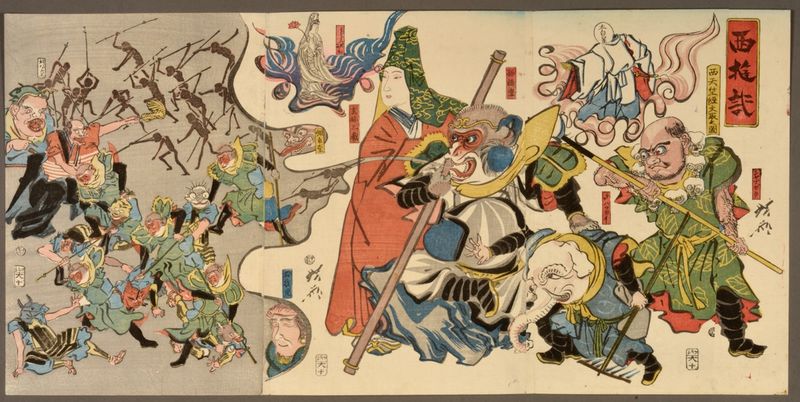
Titel: Die Reise nach Westen: Das Holen der Sutraschriften aus Indien
Künstler: Kawanabe Ky&#x14D;sai
Standort: Hamburg
Institution: Museum für Kunst und Gewerbe Hamburg
Schlagwörter: kampf, affe, holzschnitt, stab, schlacht, grimmig, wandmalerei, druckgraphik, druckgrafik, uniform, dynamik, chinesisch, reise, krieger, fabelwesen, mittelpunkt, zeit, westen, ungeheuer, farbholzschnitt, elefant, monster, die, sagen, fabeltier, fabeltiere, schlachtenbild, zweiteilung, zwitterwesen, monstrum, edo, schlachtszene, reproduktionen, wellenbewegung, schlachtendarstellung, druckerzeugnisse, märchen